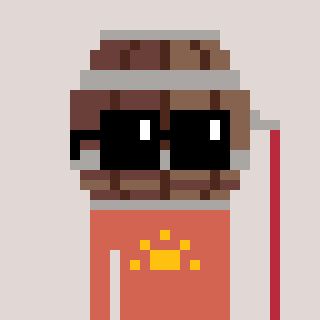
a pixel art character with square black sunglasses, a wine barrel-shaped head and a peachy-colored body on a warm background